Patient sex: M
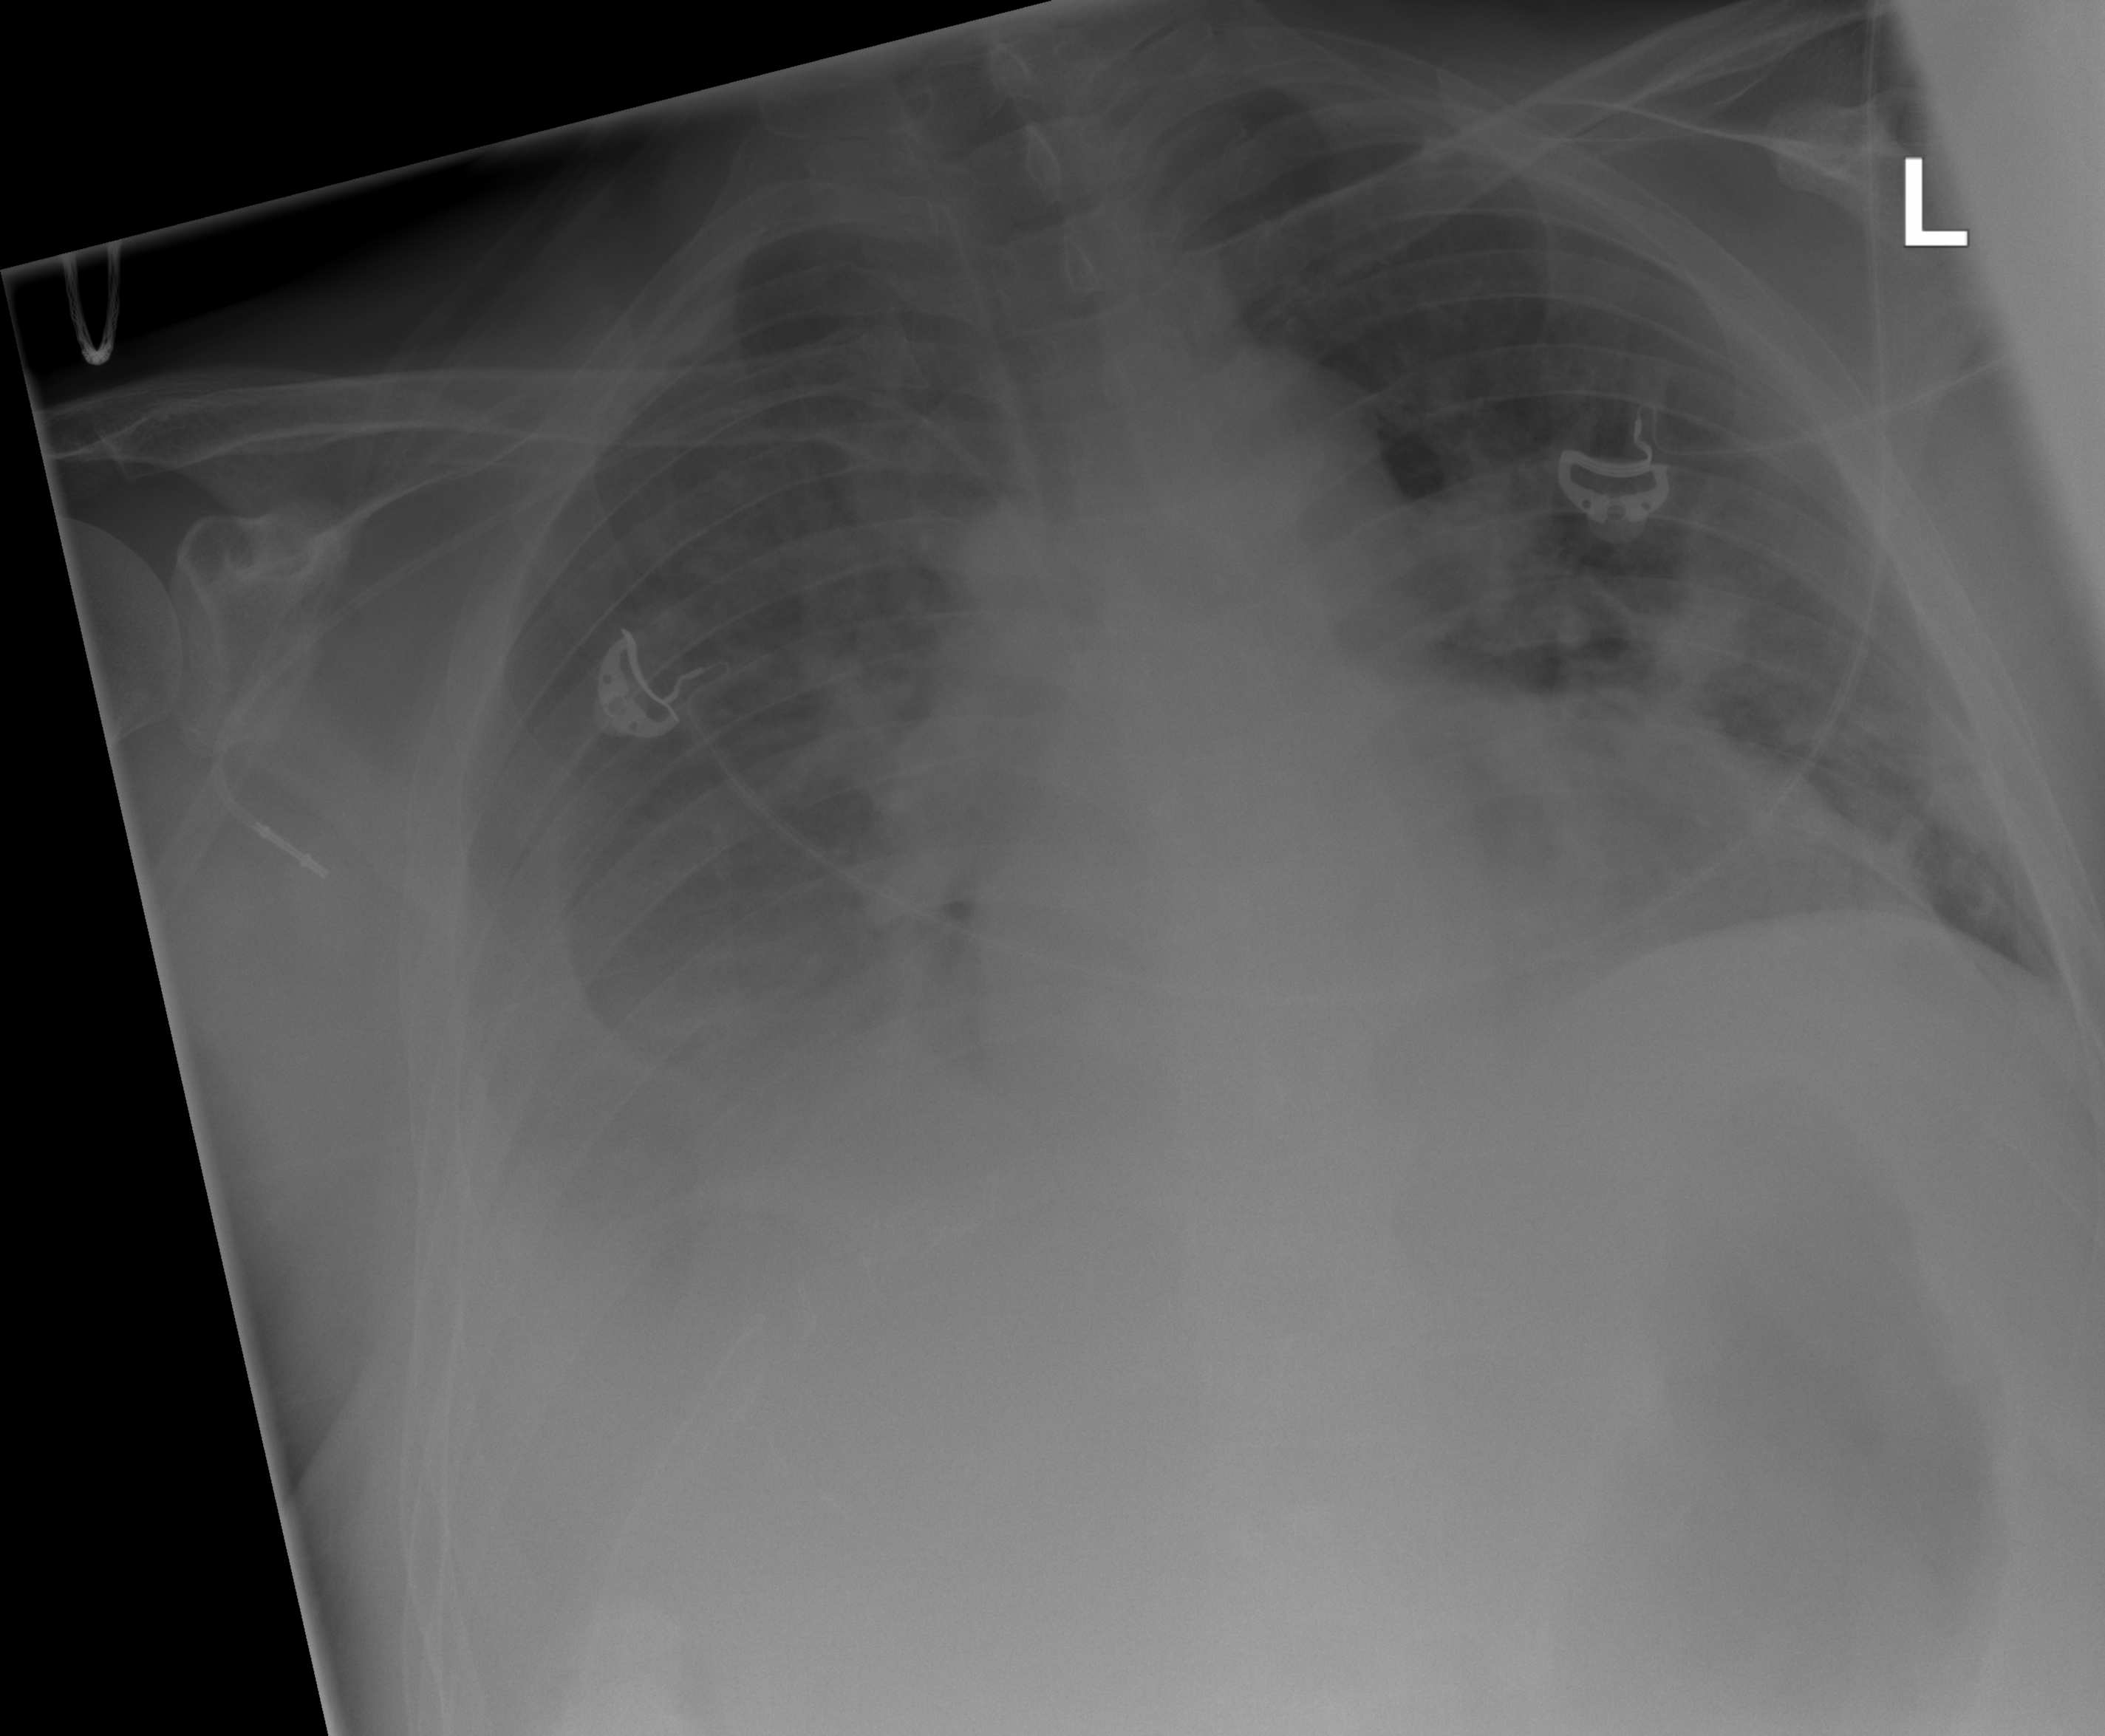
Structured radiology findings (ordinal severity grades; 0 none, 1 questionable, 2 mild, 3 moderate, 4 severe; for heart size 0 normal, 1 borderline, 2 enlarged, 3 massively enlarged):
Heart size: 1
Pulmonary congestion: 2
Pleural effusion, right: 3
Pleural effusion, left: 0
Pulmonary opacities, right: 2
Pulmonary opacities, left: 2
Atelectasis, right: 2
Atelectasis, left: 2